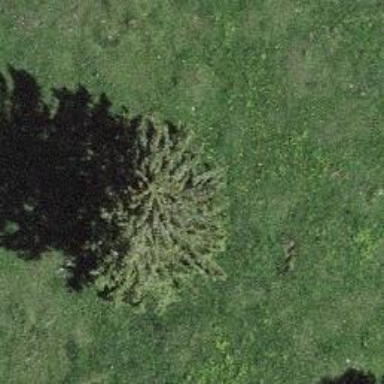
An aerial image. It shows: Beautiful tree in nature.